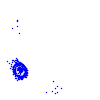
Particle: electron